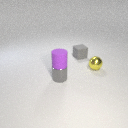
small gray metal cylinder below small purple rubber cylinder